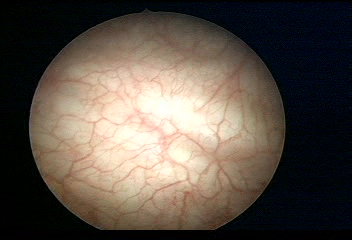
Modality: WLC
Class: Normal mucosa
Bladder cancer association: No